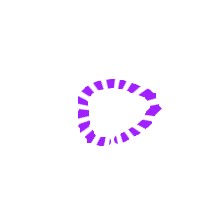
Shape: circle